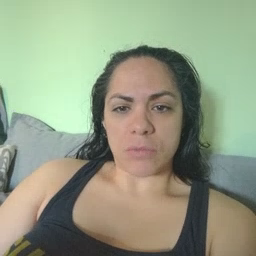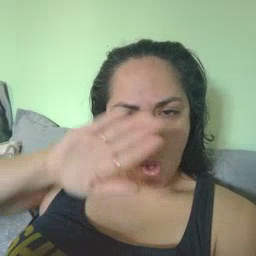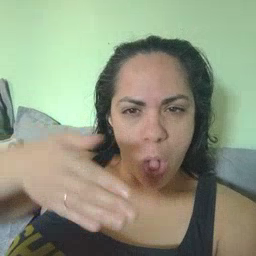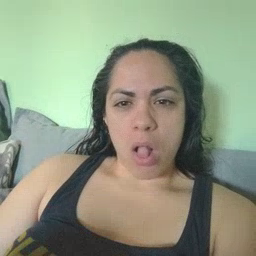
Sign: all